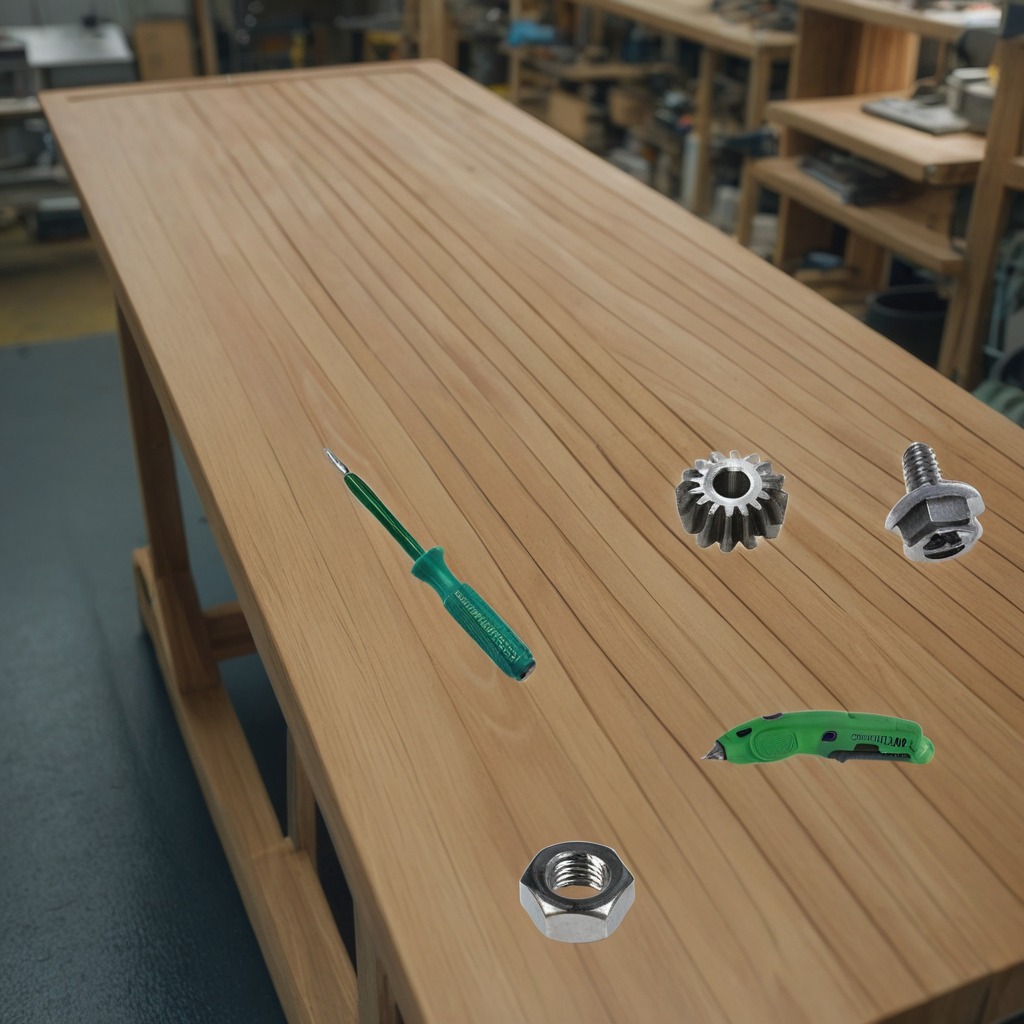
A gear with teeth, a knife, a screwdriver, and a metal nut are lying on the workbench.